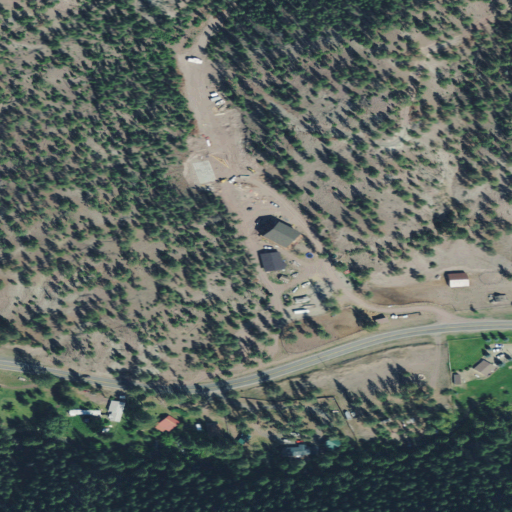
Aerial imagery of valley in Montana named Barnes Gulch containing evergreen forest, grassland, open development, and low intensity development